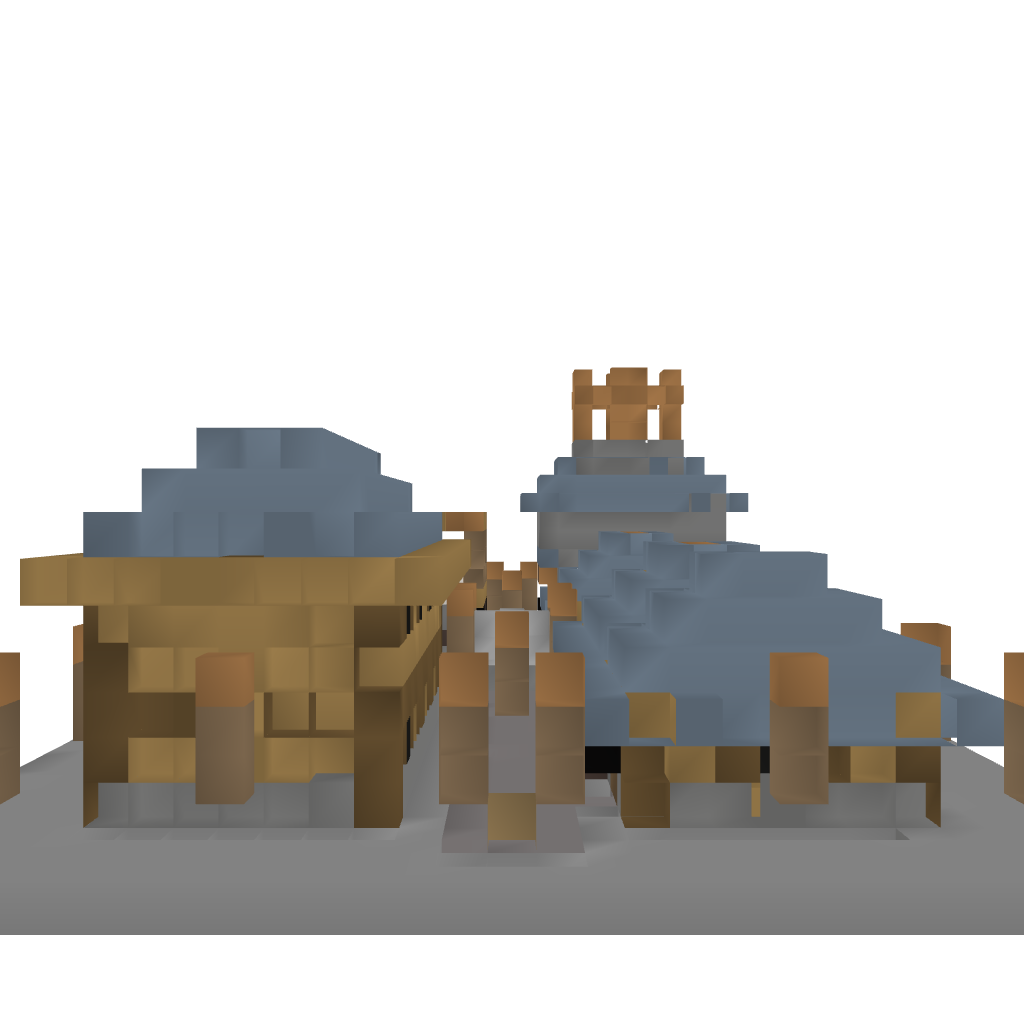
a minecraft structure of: Mini Village